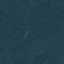
Land use / land cover: Forest